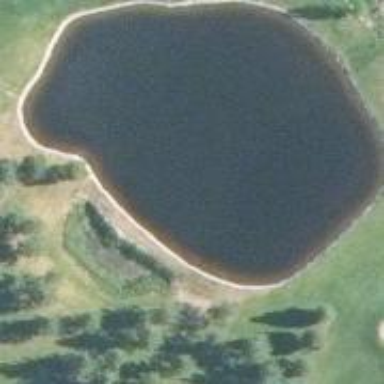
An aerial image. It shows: Water hazard on golf course. The hazard is natural water feature.